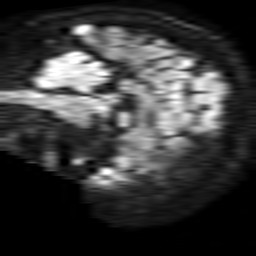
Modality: TRACE
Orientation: sagittal
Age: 60
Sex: female
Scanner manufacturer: philips
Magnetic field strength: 1.5 T
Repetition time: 3.665 s
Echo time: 0.06922 s